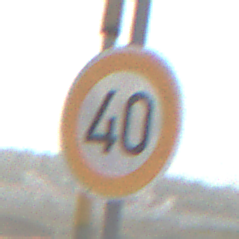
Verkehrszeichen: Geschwindigkeit40
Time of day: MorningAfternoon
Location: Outdoor (Suburban)
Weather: PartlyCloudy
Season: NotSpecified
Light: Natural